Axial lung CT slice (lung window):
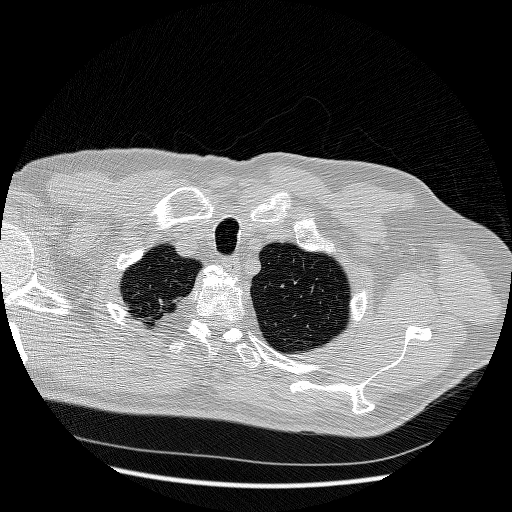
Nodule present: no